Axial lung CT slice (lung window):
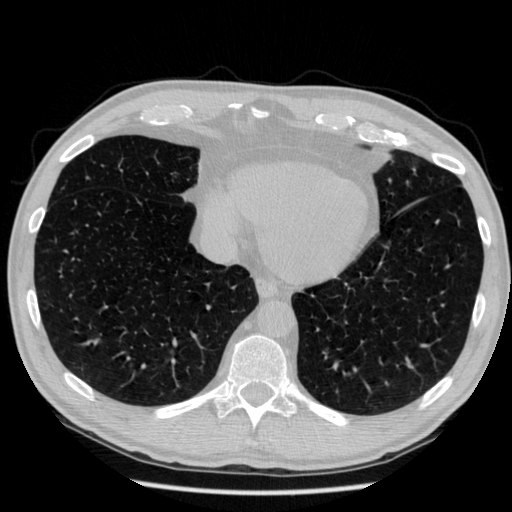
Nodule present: no